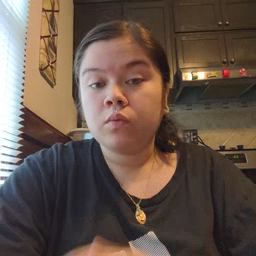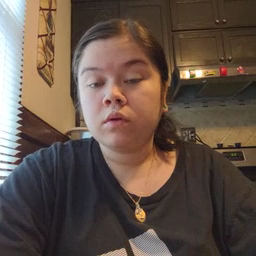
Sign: cut